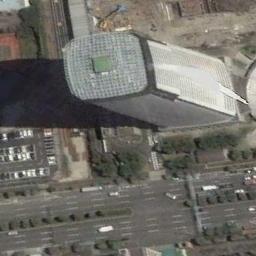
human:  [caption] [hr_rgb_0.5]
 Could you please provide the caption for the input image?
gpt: A commercial area with a high-rise building is surrounded by some roads and a parking lot is next to the commercial area .

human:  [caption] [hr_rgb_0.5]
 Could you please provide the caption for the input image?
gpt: The commercial area is near the road .

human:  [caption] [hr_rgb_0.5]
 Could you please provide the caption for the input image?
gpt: In a business district there is a tall building and several roads with many cars  There are many cars in the open space beside the road .

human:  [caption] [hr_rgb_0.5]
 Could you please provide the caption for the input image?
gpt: The style of the building is very strange .

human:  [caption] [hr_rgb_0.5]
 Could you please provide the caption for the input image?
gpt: A skyscraper with some green plants beside on a commercial area .